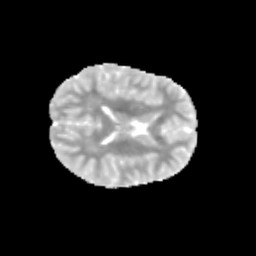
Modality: MD
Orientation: axial
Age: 11
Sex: female
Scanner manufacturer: siemens
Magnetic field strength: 3 T
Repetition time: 3.8 s
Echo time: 0.07 s